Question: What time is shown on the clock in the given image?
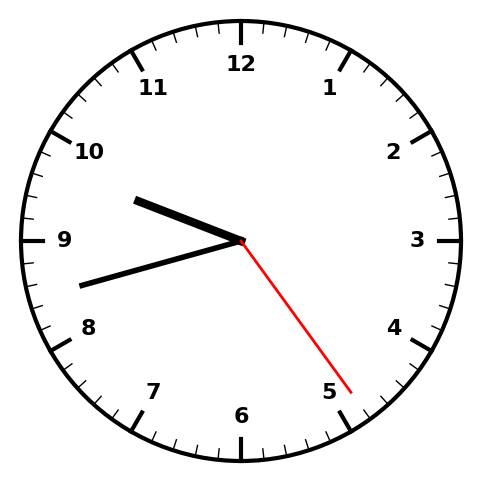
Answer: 09:42:24